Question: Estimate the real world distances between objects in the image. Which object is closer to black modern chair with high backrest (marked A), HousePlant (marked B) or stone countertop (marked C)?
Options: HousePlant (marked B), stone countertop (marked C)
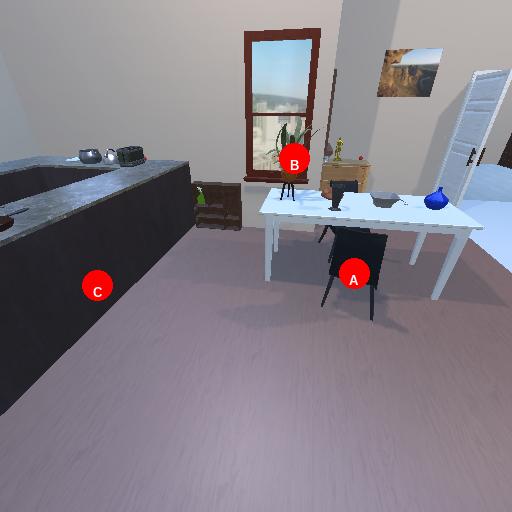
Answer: HousePlant (marked B)